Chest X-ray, PA view. Patient: 38 years old, sex F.
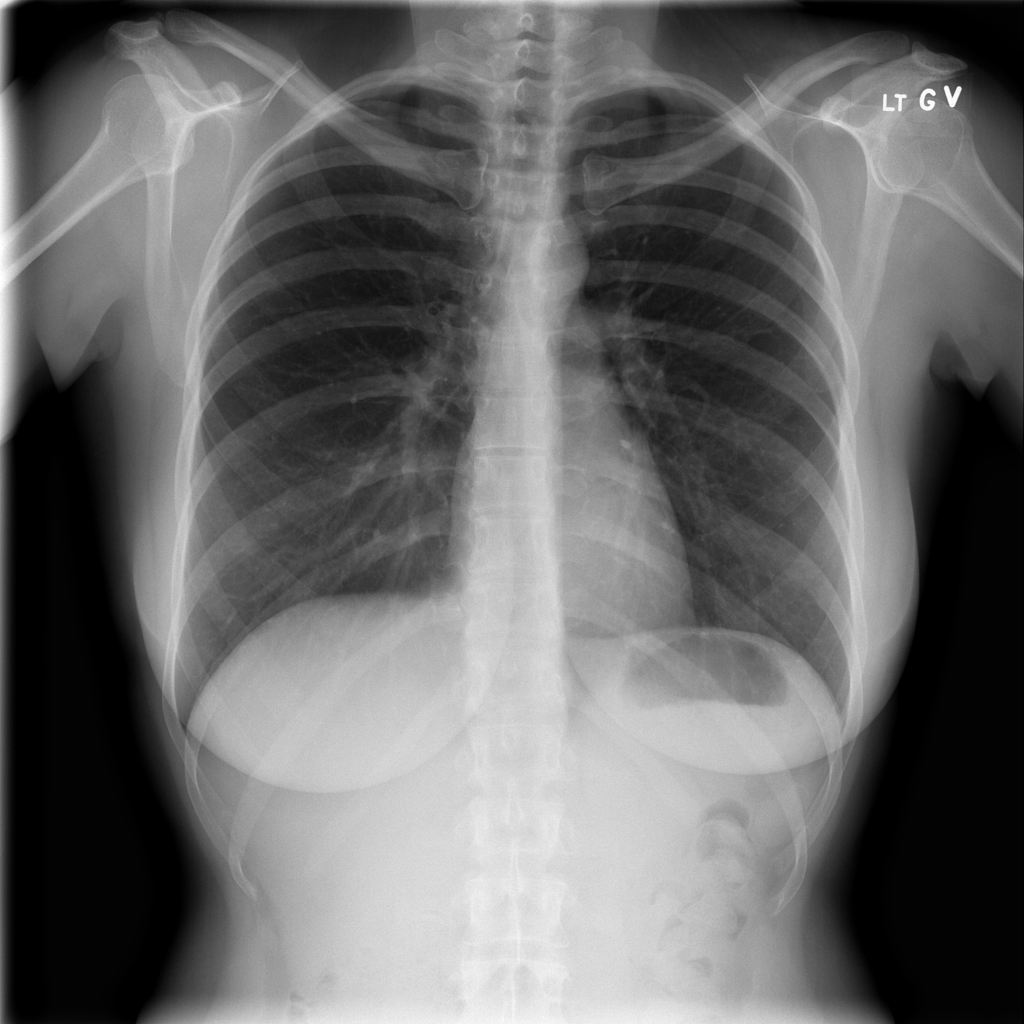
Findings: No Finding